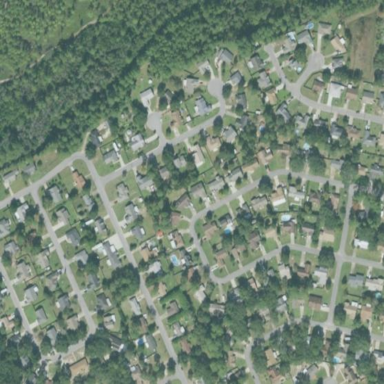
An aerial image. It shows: Residential area composed of single-family homes.